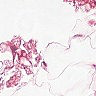
Metastatic tissue present: no